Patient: sex F, age 62
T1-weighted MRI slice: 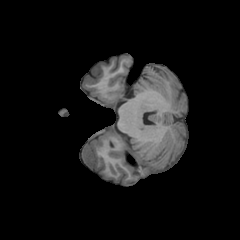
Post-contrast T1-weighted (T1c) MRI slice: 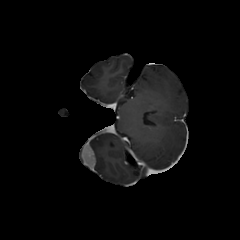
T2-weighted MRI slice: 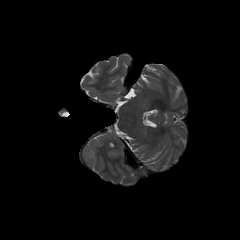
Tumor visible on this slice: no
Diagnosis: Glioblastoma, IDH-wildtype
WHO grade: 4